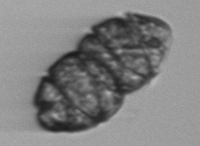
Label: Margalefidinium